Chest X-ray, PA view. Patient: 71 years old, sex M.
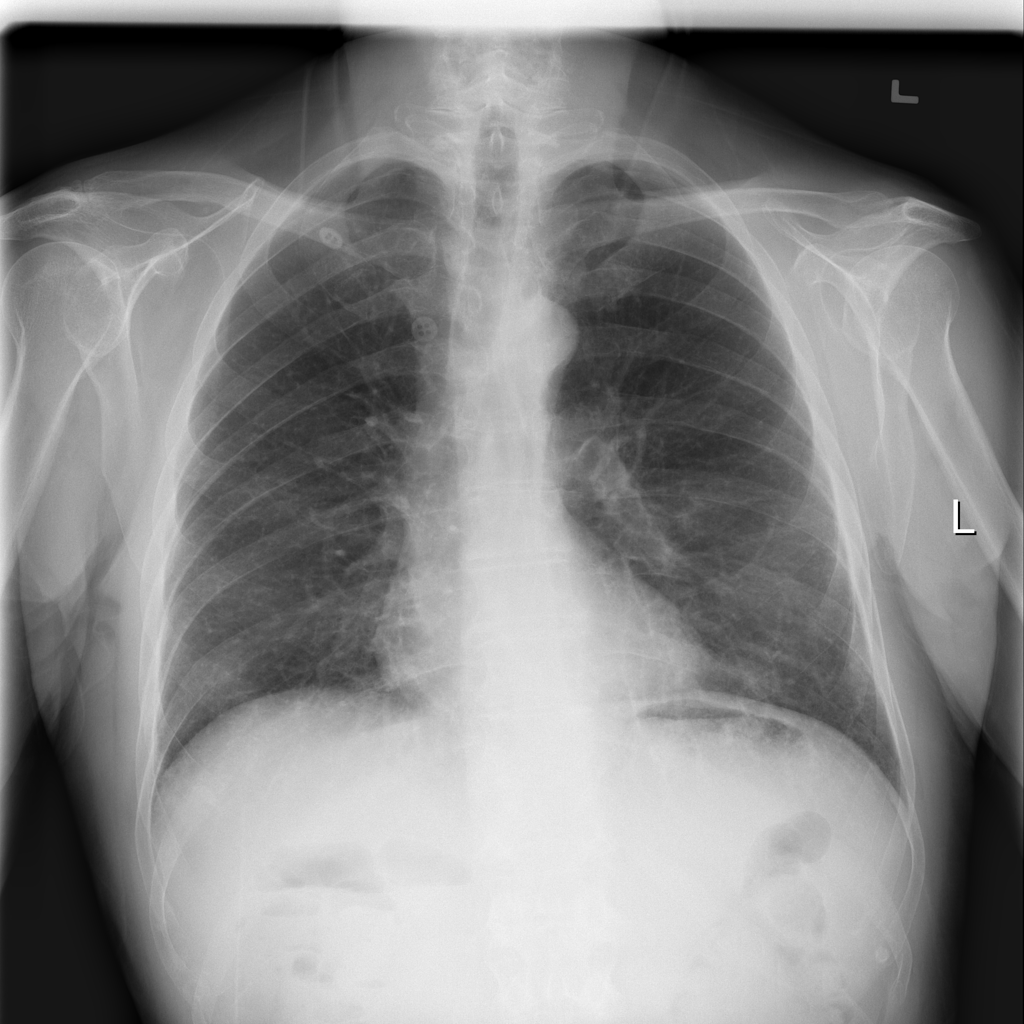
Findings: No Finding